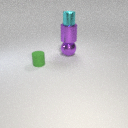
large purple metal sphere below small cyan metal cylinder